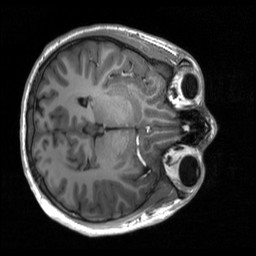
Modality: T1w
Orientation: axial
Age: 21
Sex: male
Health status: healthy
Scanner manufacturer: siemens
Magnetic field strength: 3 T
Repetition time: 2.53 s
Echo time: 0.00219 s